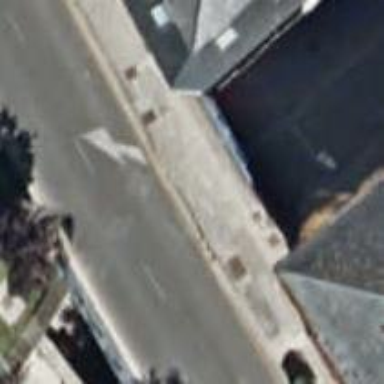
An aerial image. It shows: Road with steps.